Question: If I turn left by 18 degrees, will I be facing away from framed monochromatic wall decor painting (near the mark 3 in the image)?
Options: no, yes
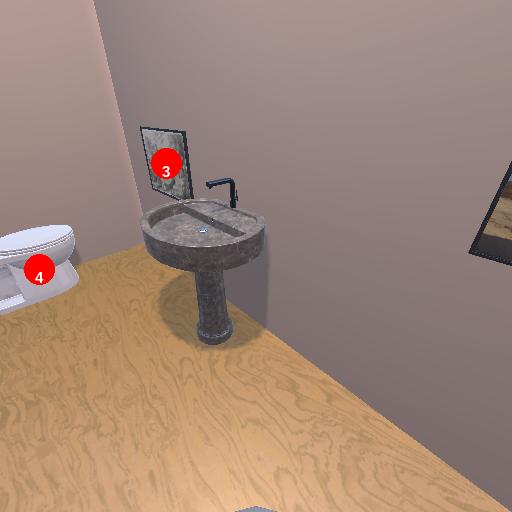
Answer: no